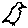
Label: bird